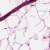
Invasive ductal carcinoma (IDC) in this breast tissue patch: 0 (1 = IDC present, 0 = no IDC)